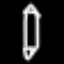
Label: pencil